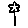
Label: flower